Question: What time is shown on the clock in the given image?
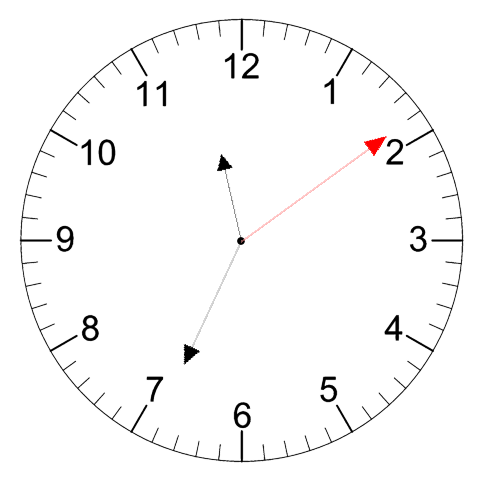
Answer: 11:34:09